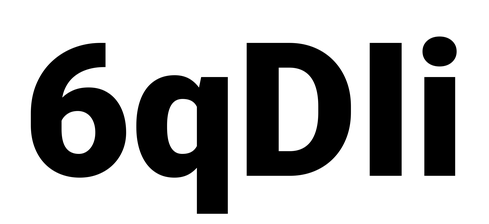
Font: Roboto_Black